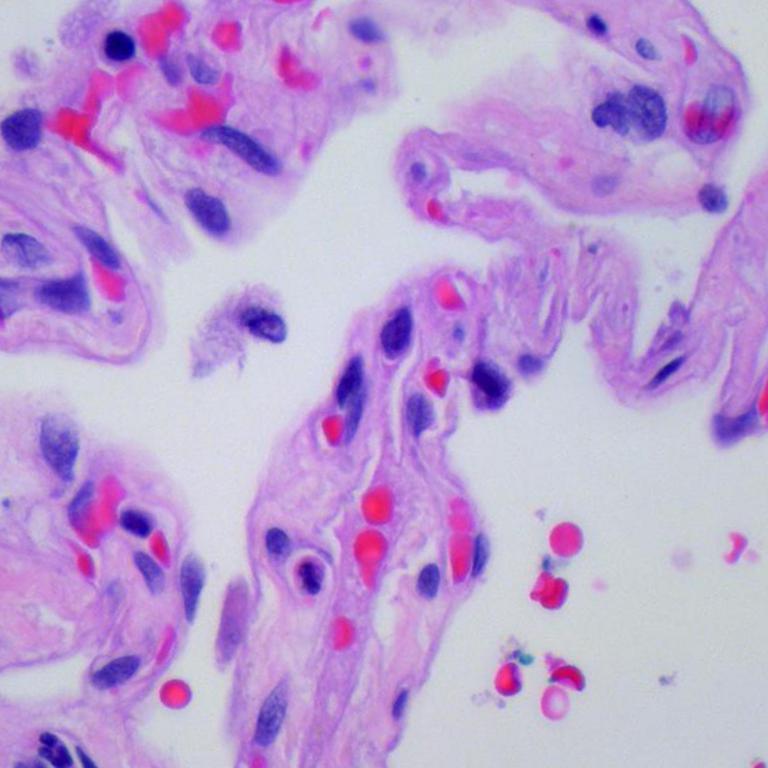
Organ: lung
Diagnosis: benign